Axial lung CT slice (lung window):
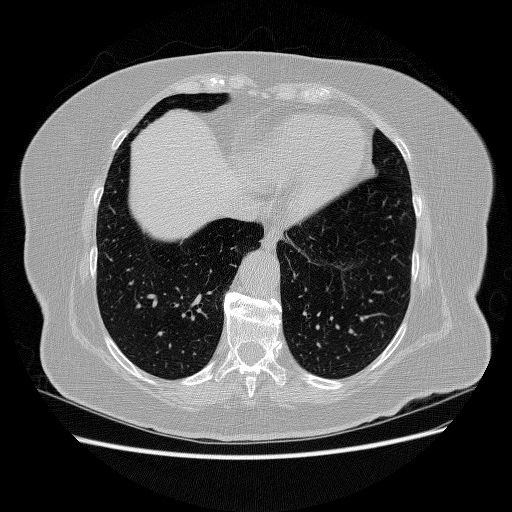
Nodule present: no